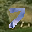
Label: 7